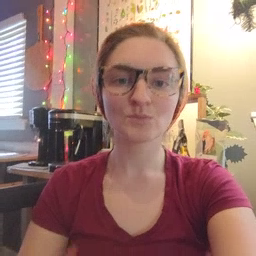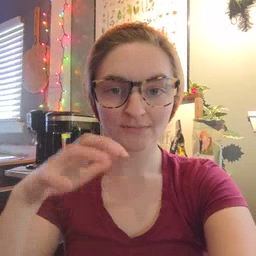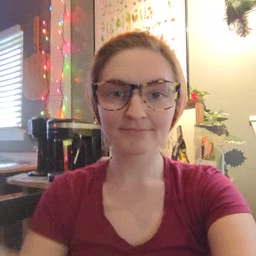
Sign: rain